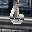
Label: 6